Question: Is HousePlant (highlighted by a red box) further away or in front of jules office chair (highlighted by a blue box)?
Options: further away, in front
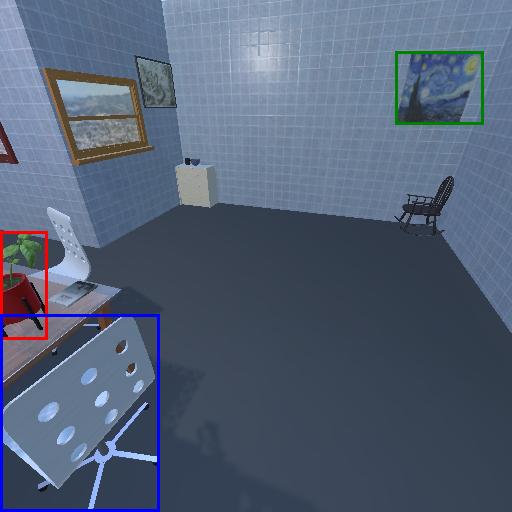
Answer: further away